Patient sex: M
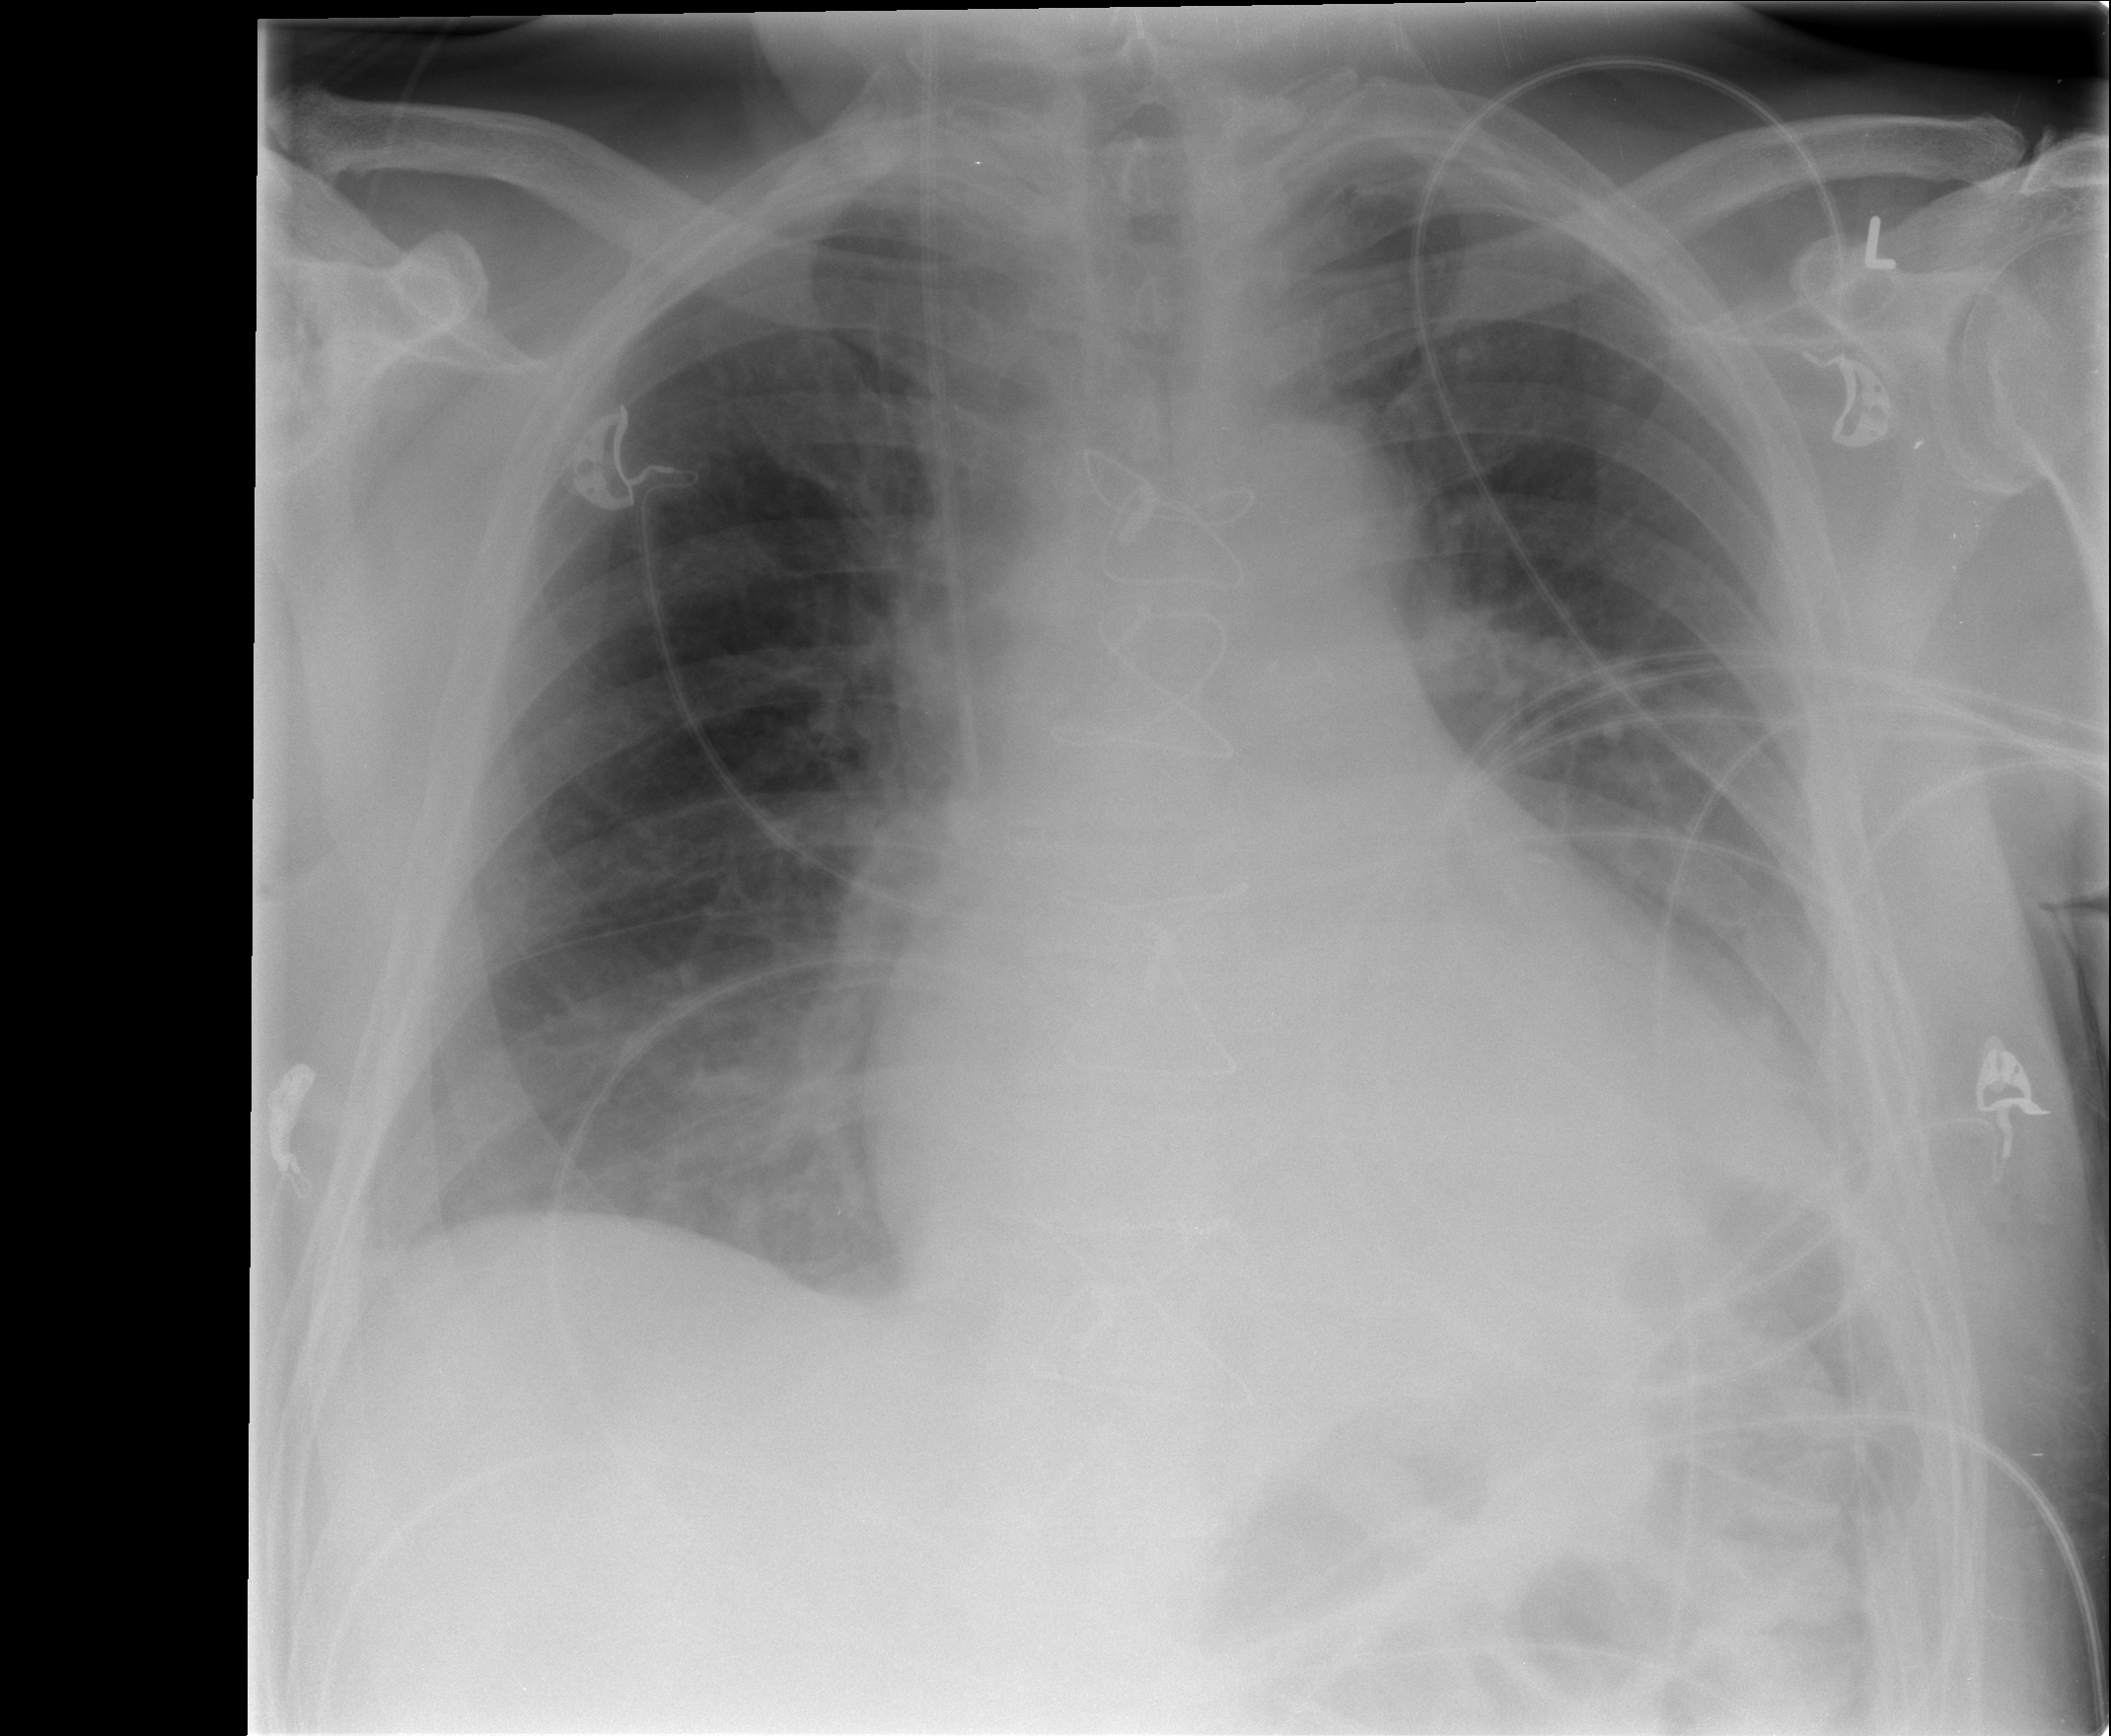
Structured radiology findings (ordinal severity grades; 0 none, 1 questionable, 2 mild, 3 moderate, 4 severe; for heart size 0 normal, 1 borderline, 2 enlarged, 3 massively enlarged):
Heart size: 2
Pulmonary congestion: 0
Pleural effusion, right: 1
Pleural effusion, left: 2
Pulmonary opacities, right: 0
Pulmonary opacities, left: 0
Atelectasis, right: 2
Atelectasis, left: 2